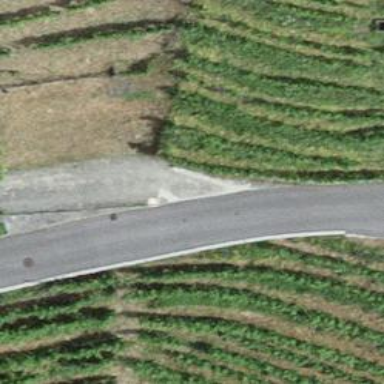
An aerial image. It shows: Driveway leading to service road.